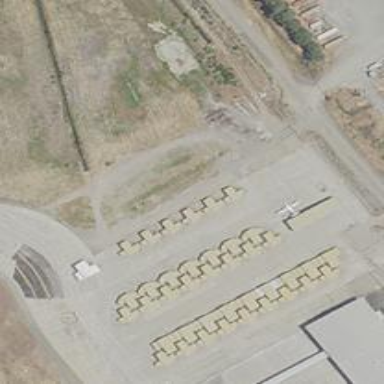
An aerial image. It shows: New T hangars for general aviation at airport.